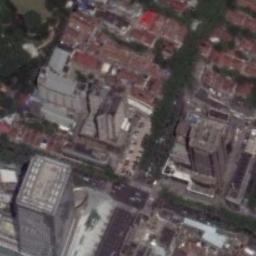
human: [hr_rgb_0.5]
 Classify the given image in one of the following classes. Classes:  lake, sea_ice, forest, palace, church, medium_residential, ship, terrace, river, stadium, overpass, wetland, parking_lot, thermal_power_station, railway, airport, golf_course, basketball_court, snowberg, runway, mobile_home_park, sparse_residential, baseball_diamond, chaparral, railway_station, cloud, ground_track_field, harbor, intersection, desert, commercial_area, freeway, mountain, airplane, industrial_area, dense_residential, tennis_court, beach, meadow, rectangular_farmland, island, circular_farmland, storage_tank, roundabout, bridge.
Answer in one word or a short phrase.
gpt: commercial_area